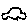
Label: car